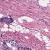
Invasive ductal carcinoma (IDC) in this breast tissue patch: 1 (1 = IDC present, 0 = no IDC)